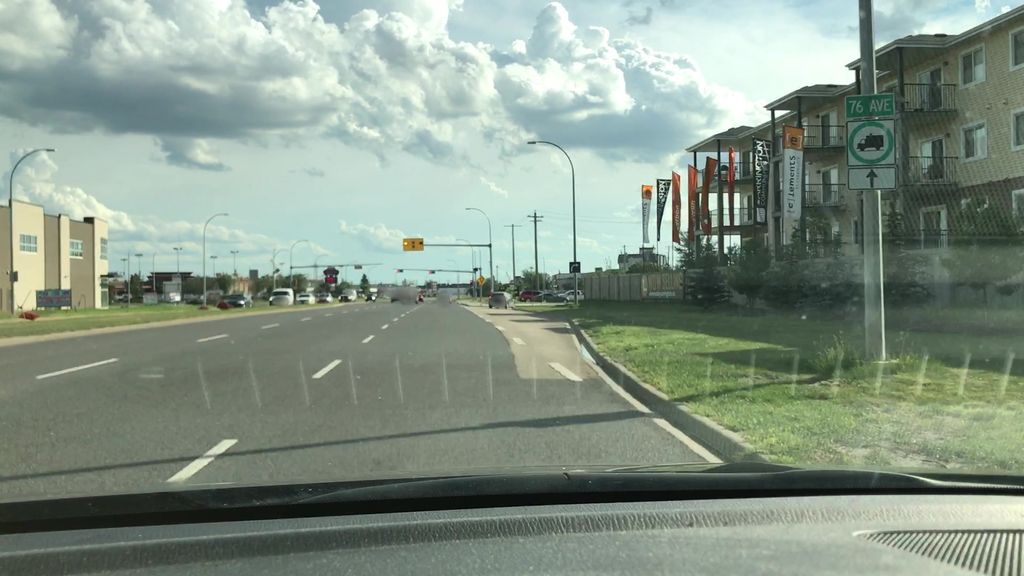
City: edmonton